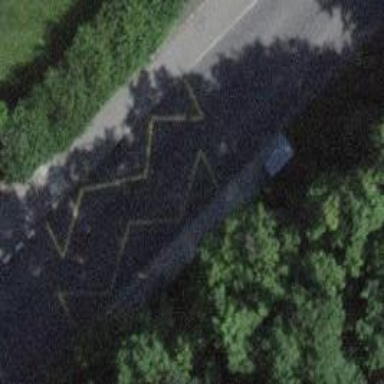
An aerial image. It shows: Asphalt road leading to bus stop. The bus stop includes platform for public transport.